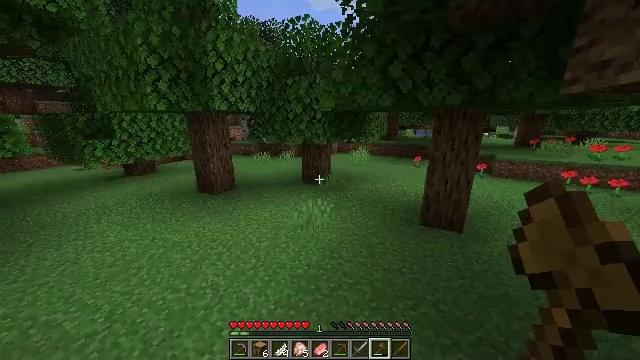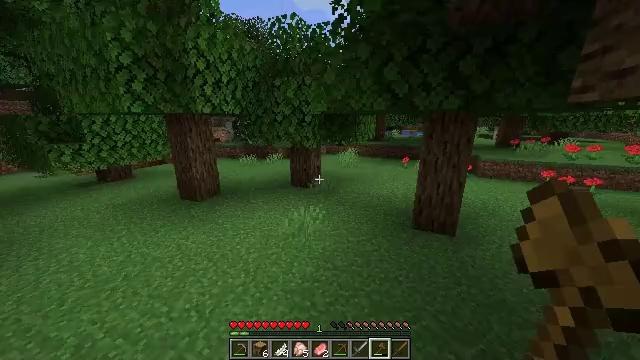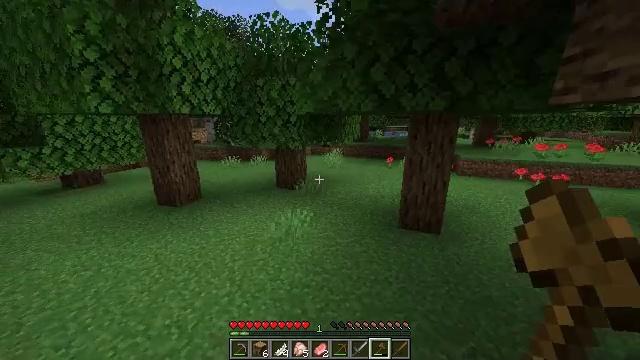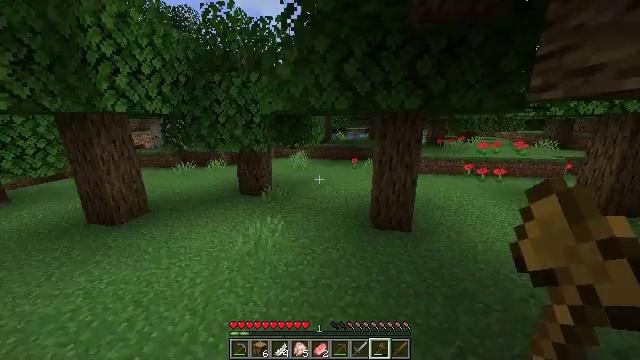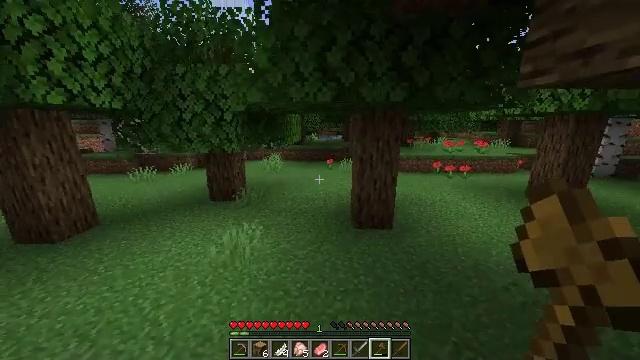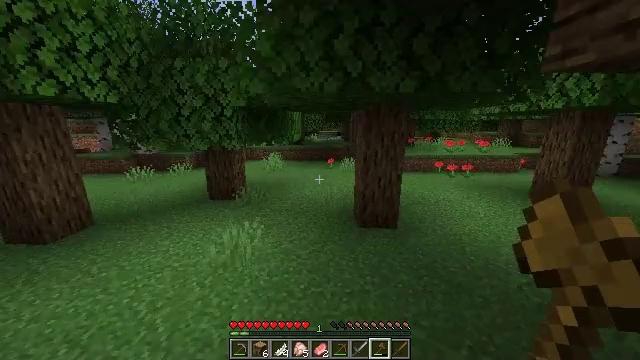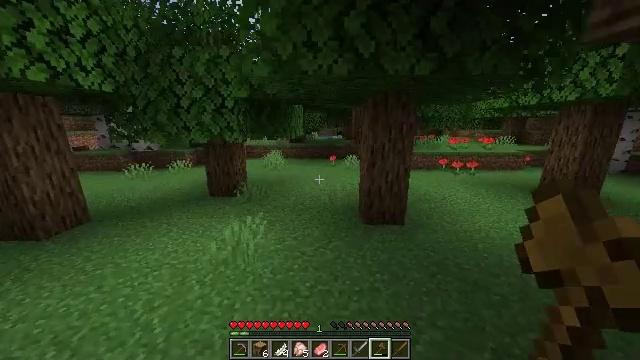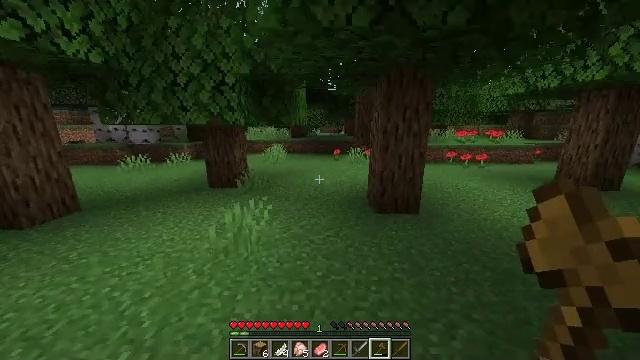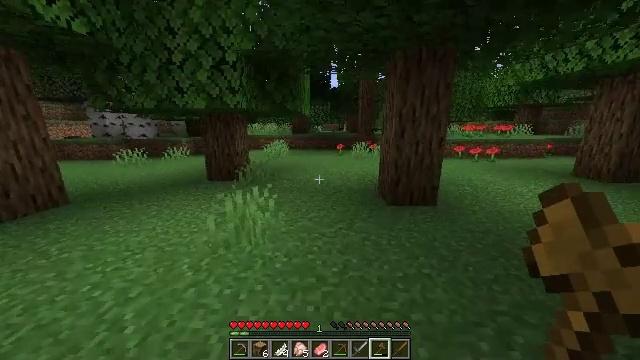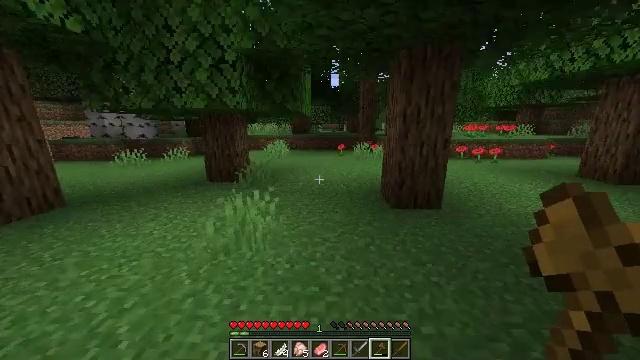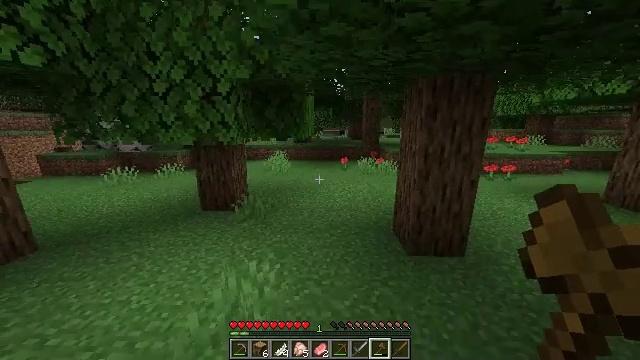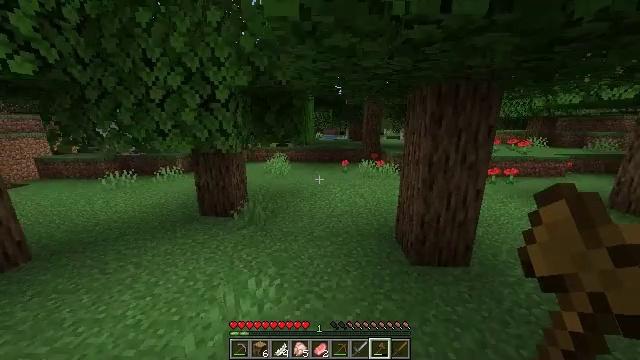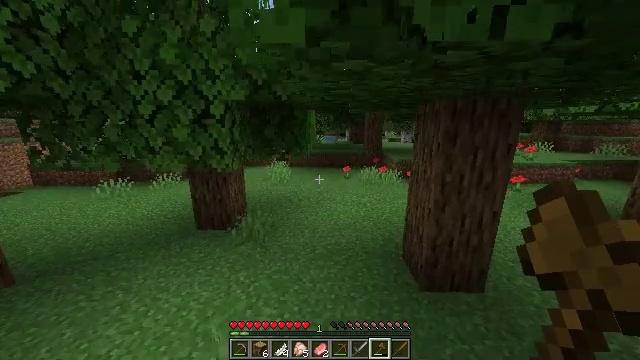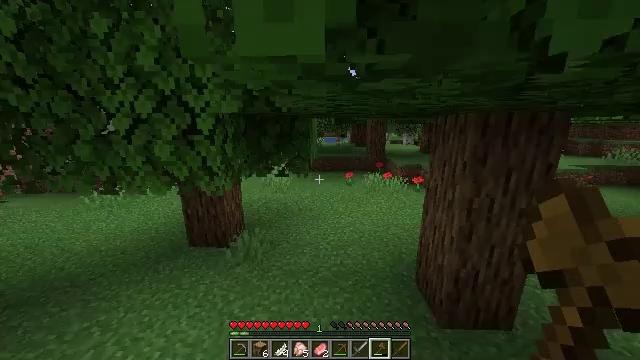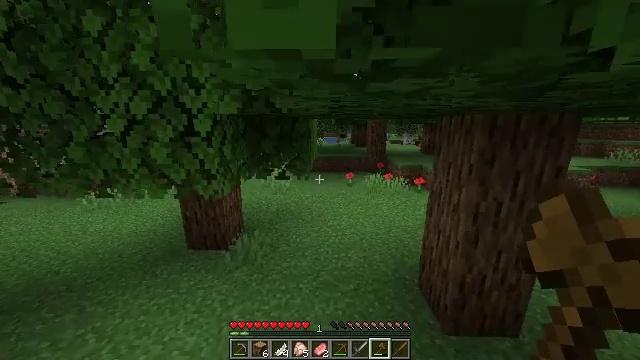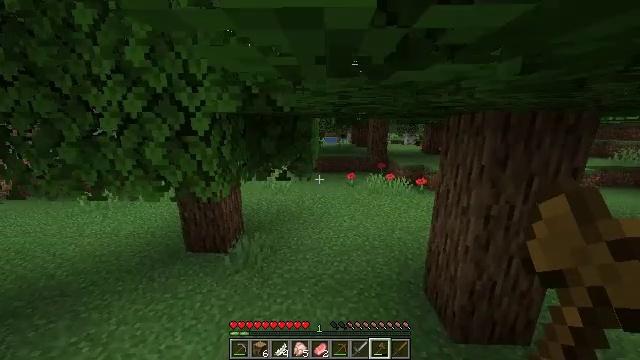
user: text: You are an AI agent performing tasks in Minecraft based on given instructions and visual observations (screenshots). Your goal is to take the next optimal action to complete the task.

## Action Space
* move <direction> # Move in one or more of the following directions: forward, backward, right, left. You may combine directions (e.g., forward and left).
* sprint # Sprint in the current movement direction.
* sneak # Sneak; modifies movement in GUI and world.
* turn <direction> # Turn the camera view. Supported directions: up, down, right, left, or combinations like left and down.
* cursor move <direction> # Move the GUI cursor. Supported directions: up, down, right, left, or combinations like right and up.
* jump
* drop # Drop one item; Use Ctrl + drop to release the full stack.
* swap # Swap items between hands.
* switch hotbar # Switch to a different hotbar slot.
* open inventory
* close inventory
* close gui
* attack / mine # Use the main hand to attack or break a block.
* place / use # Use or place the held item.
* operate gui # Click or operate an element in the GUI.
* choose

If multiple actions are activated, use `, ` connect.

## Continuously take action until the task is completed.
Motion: motion action
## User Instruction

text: Pick the peony from the grass.
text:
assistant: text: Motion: move forward, sprint, turn right
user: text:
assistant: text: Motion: move forward, sprint, turn right
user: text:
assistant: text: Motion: move forward, sprint, turn right
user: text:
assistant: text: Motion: move forward, sprint, turn right
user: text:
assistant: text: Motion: move forward, sprint
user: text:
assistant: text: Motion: move forward, sprint
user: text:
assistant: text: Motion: move forward, sprint, jump
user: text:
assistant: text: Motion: move forward, sprint, jump
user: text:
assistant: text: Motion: move forward, sprint, jump
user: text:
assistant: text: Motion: move forward, sprint, jump
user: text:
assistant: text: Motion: move forward, sprint
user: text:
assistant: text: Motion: move forward, sprint
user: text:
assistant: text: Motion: move forward, sprint
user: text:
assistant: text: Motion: move forward, sprint
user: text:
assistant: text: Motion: move forward, sprint
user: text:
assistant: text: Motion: move forward, sprint, turn right
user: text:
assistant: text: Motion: move forward, sprint, turn right
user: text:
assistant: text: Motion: move forward, sprint, turn right
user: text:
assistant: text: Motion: move forward, sprint, turn right
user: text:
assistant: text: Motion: move forward, sprint, turn right
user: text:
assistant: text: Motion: move forward, sprint, turn right
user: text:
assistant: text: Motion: move forward, sprint, turn right
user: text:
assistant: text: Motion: move forward, sprint
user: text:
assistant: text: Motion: move forward, sprint
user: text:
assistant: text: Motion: move forward, sprint
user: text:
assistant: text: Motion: move forward, sprint
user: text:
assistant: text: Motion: move forward, sprint
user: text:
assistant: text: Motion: move forward, sprint, turn left
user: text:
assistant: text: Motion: move forward, sprint, turn left
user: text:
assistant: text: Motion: move forward, sprint, turn left